Field crop: maize
Growth stage: 2
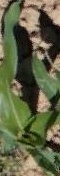
Species: maize